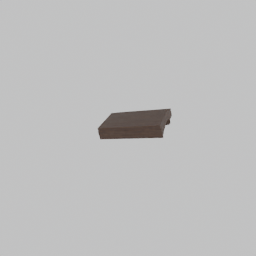
Label: furniture